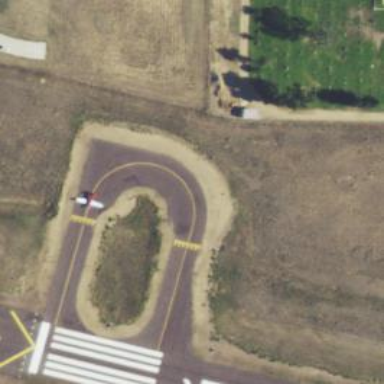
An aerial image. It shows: View of taxiway at the airport.